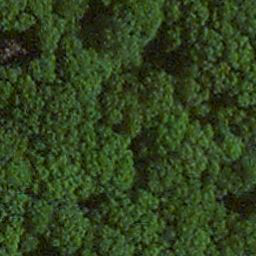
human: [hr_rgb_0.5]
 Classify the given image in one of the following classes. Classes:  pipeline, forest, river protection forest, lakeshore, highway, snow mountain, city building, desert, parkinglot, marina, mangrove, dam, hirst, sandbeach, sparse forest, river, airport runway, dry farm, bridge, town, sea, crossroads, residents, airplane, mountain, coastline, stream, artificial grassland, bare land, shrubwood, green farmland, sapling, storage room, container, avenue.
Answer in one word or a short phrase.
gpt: forest